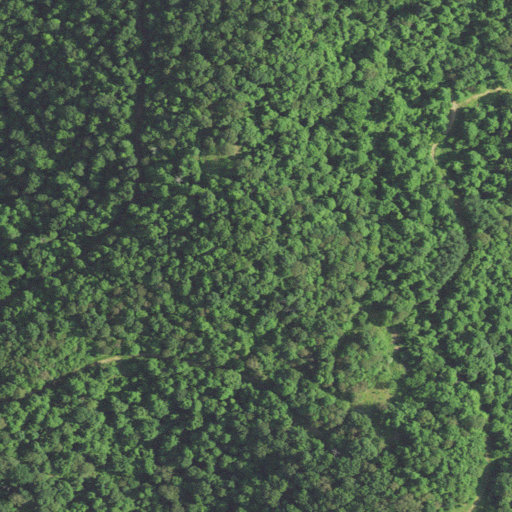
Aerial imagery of mountain in West Virginia named Bake Oven Knob containing only deciduous forest